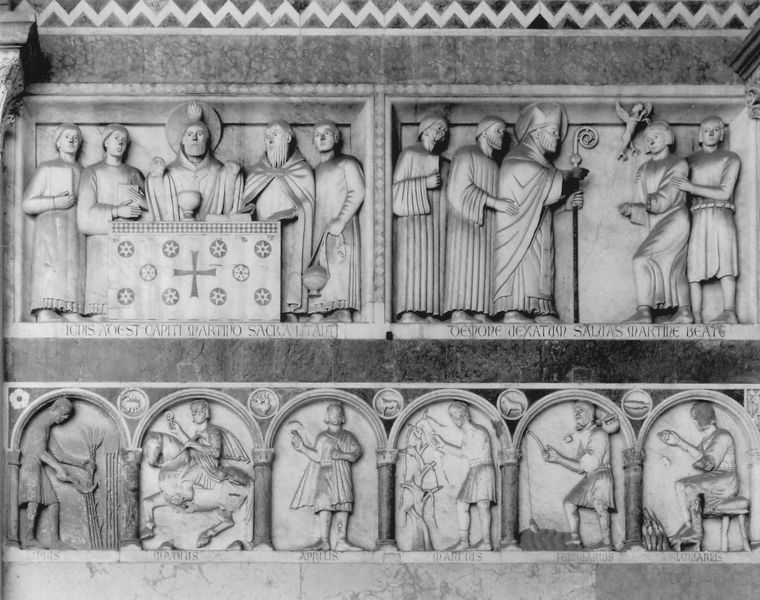
Titel: Vorhalle
Standort: Lucca, S. Martino (EU - I)
Schlagwörter: mann, vogel, menschen, marmor, männer, säule, säulen, blüte, tier, tiere, stein, taube, pflanzen, pferd, reiter, engel, relief, bilder, stab, ernte, getreide, korn, hocker, rundbogen, bischof, bildhauerei, bögen, arkade, kreuz, sichel, sterne, angel, beten, gebet, altar, fisch, heiligenschein, mittelalter, messe, priester, weihrauchfass, mönch, heiliger, heilige, ähren, wandbild, szenen, reliquie, krebs, angler, fischen, bildhauerarbeit, pfingsten, bischofsstab, nikolaus, krummstab, reliquiar, reflief, monate, relique, getriedeernte